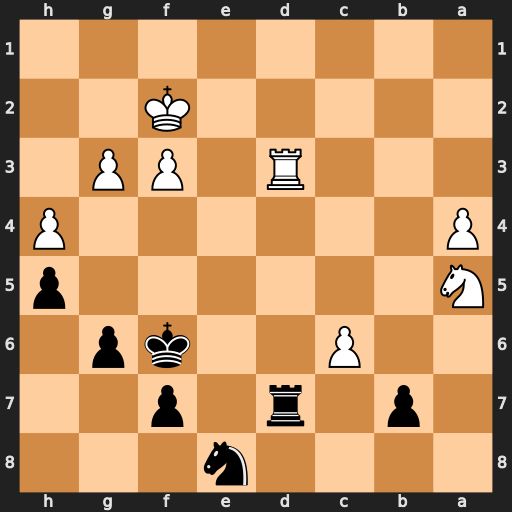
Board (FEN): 4n3/1p1r1p2/2P2kp1/N6p/P6P/3R1PP1/5K2/8
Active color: b
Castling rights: -
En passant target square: -
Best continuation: Rxd3 cxb7 Rd2+ Ke3 Rb2